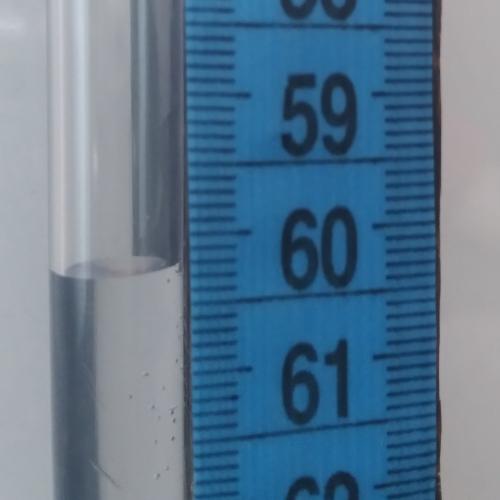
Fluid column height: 60.2 cm